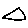
Label: triangle